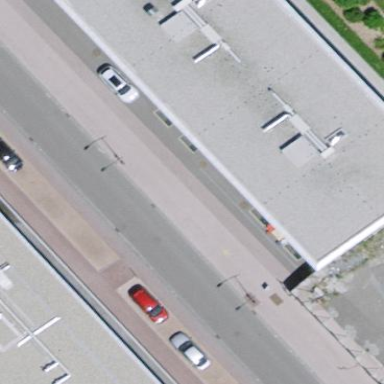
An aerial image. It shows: Parking area with surface.